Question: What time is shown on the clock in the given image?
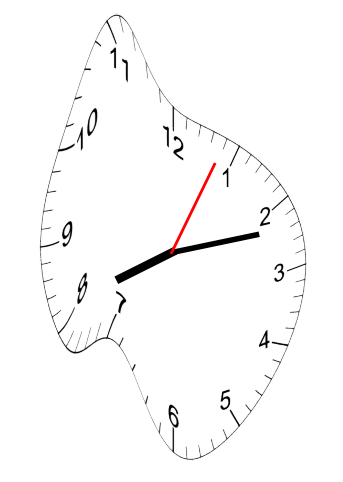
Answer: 08:12:04